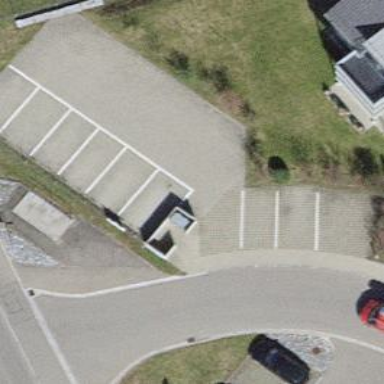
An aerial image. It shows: Parking area with surface.